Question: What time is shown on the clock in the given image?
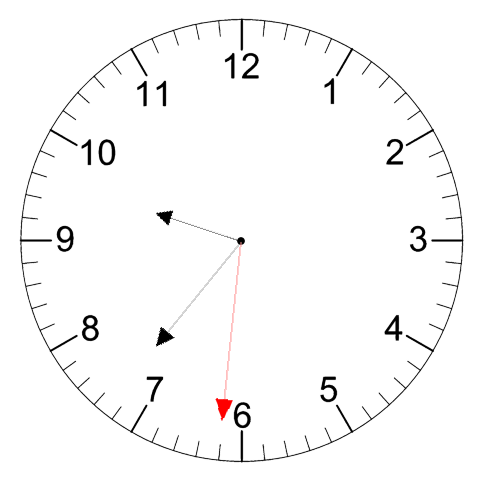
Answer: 09:36:31